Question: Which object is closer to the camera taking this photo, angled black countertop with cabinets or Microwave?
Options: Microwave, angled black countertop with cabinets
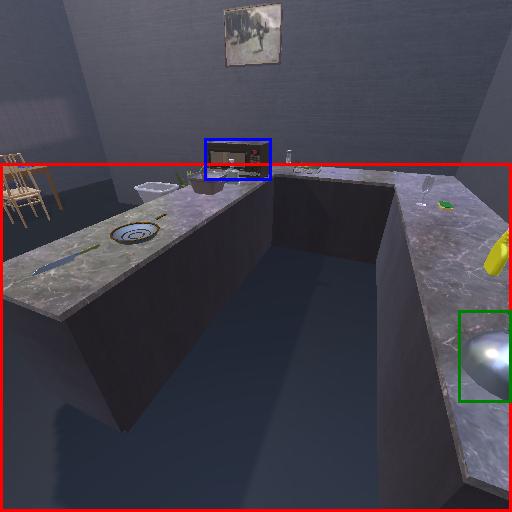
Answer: Microwave